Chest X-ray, PA view. Patient: 32 years old, sex F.
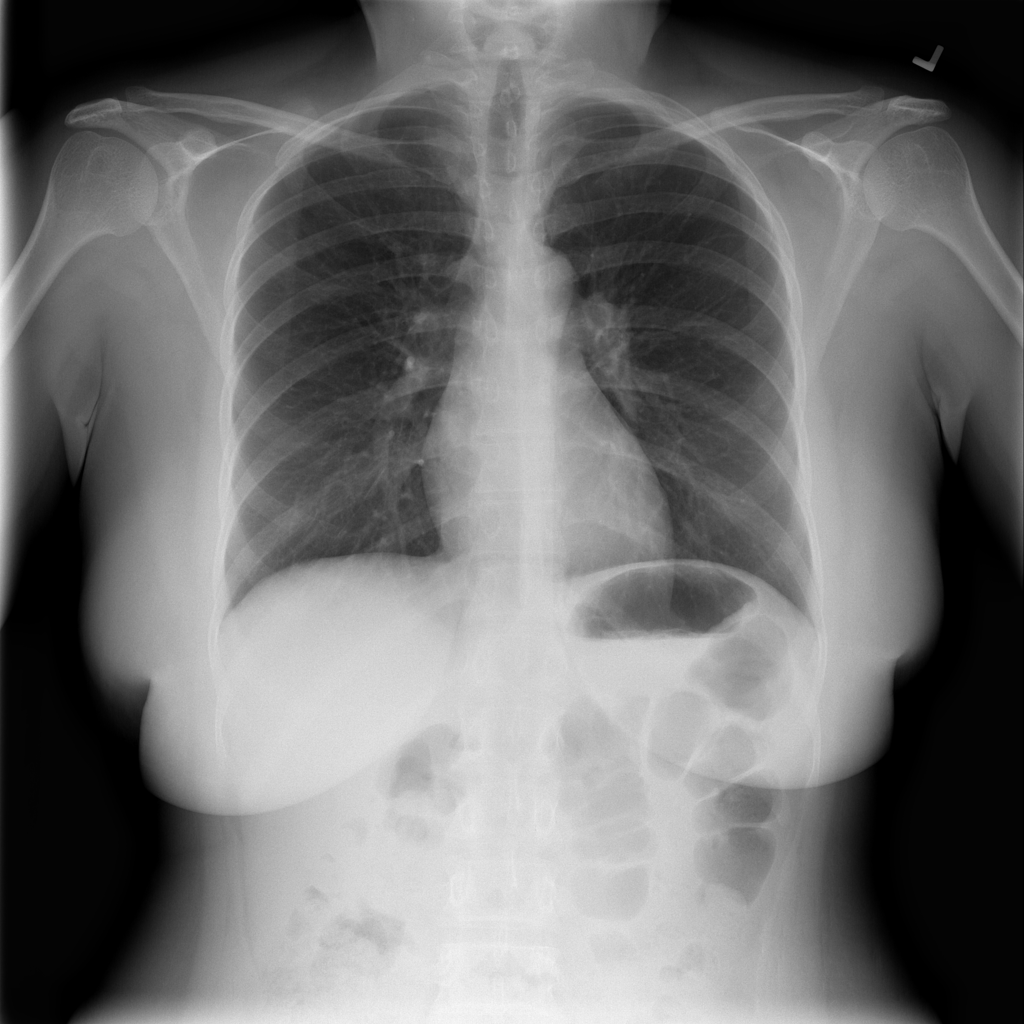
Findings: No Finding